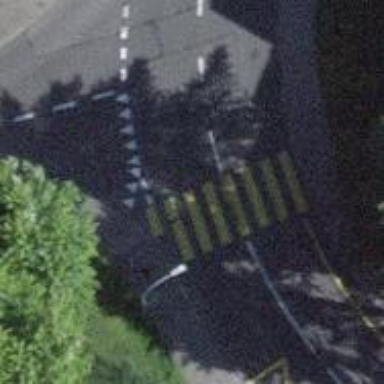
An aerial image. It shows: Footway crossing.